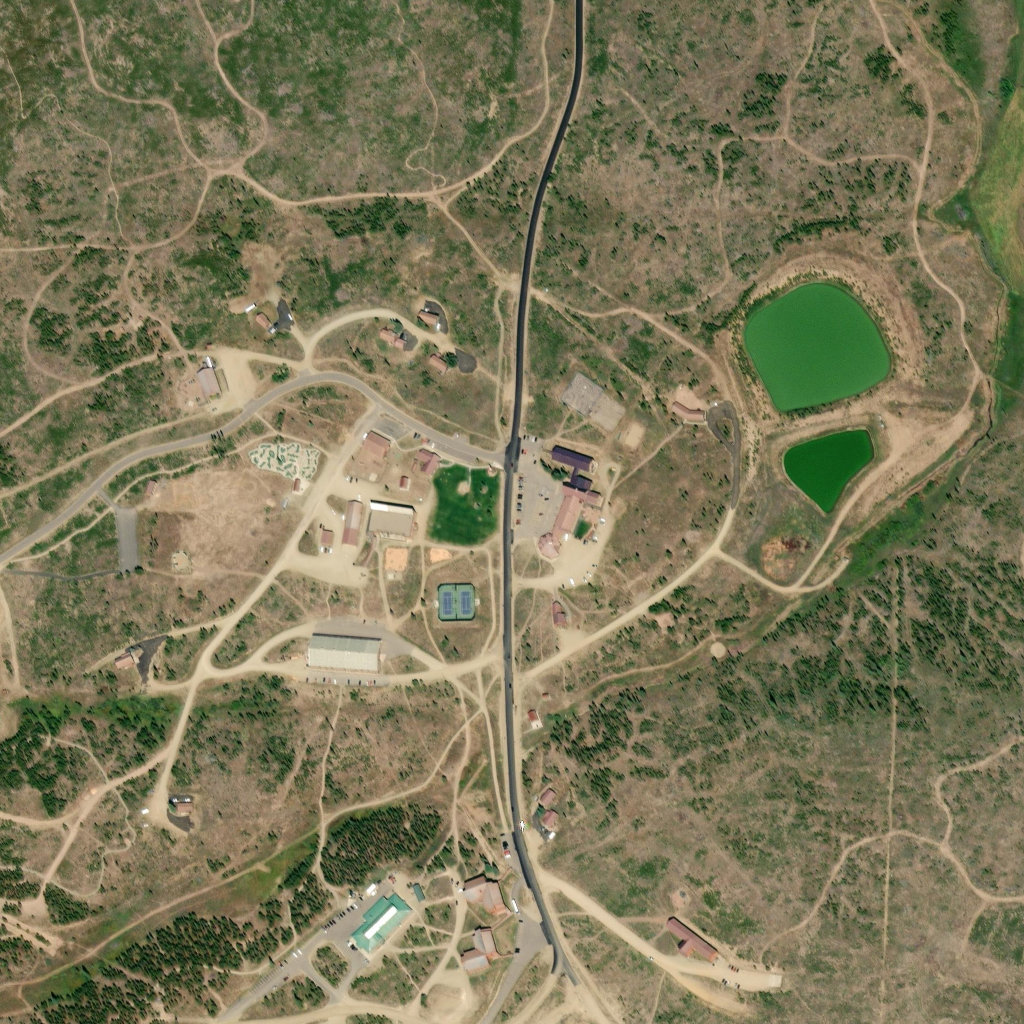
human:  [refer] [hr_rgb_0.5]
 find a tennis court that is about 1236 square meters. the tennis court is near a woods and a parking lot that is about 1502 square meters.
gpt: <box>[[43, 57, 46, 60, 0]]</box>

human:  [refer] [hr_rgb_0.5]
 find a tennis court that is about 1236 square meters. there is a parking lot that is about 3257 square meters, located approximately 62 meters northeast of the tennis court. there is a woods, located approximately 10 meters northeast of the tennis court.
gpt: <box>[[43, 57, 46, 60, 0]]</box>